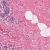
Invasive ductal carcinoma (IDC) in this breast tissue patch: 0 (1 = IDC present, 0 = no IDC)